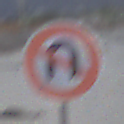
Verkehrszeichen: VerbotWenden
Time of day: SunriseSunset
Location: Outdoor (Beach)
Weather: Overcast
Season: NotSpecified
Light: Natural